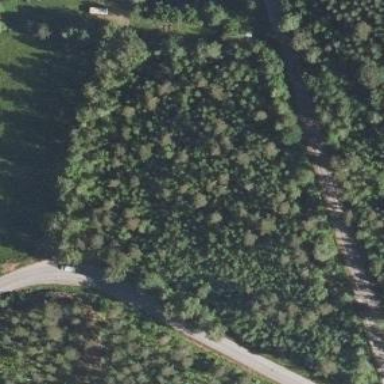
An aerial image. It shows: Forest area.